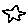
Label: star